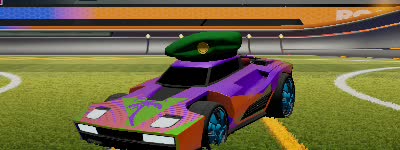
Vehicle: breakout